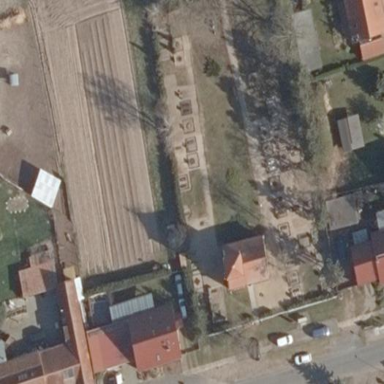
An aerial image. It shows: Cemetery.